Field crop: tomato
Growth stage: 1
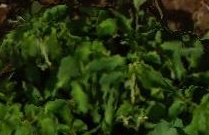
Species: tomato